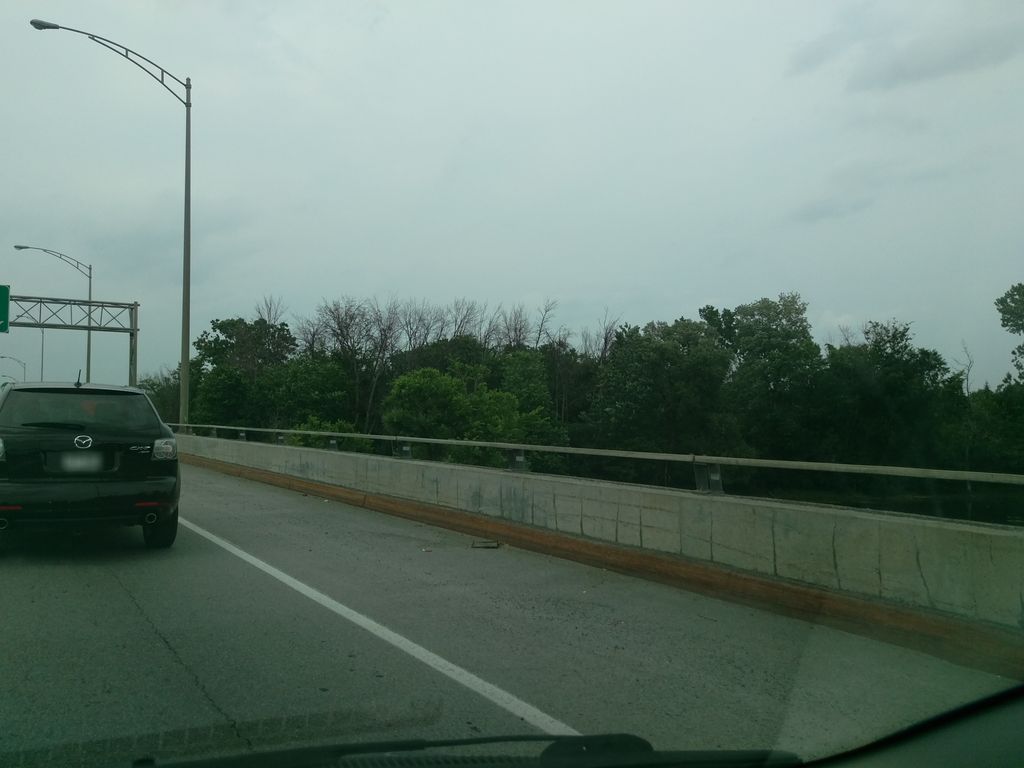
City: ottawa-gatineau